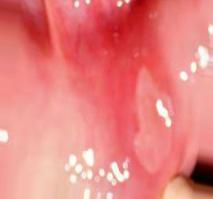
Condition: Mouth Ulcer